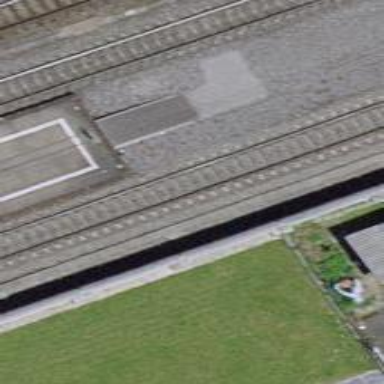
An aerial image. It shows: Single-track electrified railway with contact line.